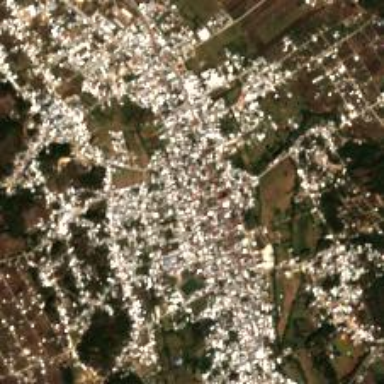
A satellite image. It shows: Town.